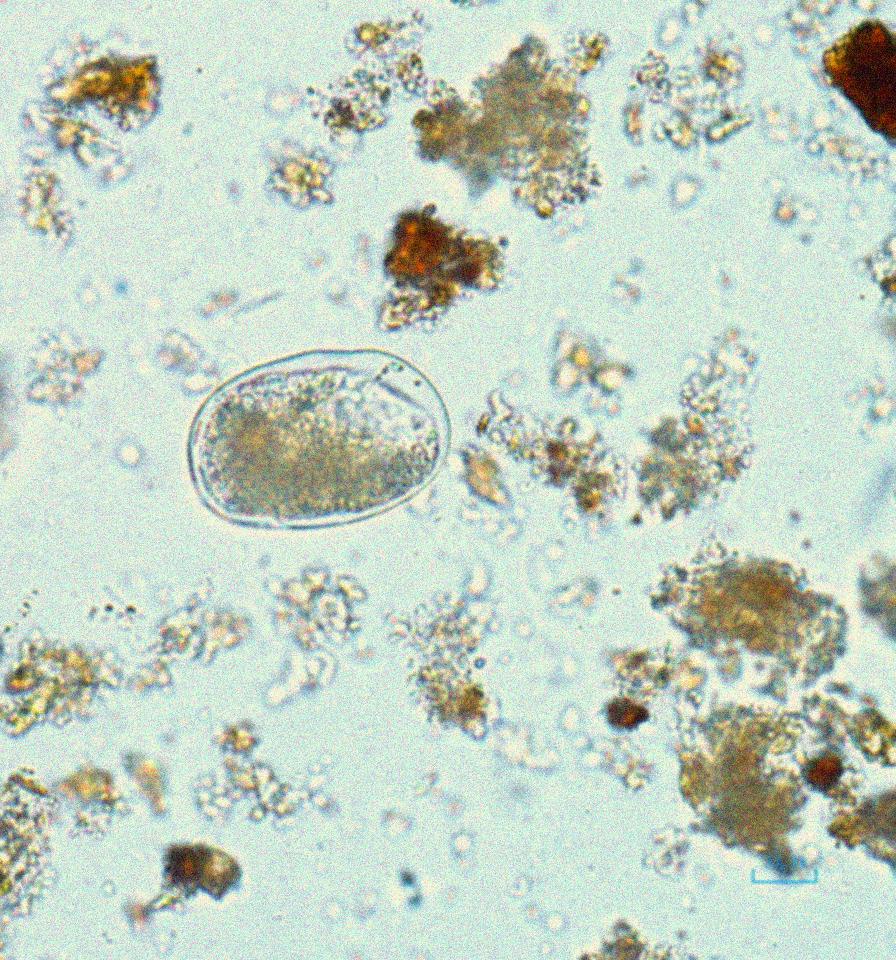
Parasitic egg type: Hookworm egg